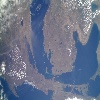
Label: water